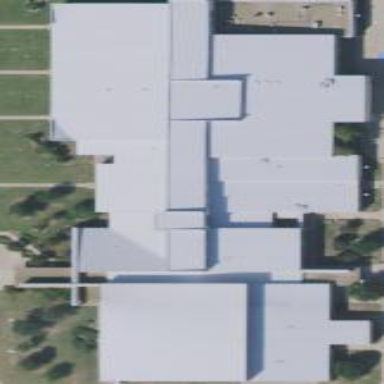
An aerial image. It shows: School building.